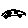
Label: car